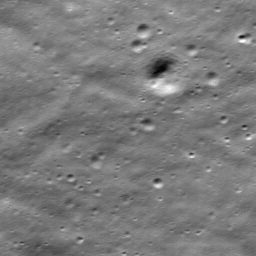
Host type: hard_negative
Lunar coordinates: latitude -63.598, longitude -6.149